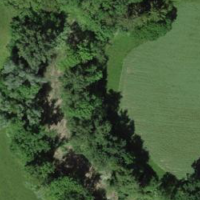
EUNIS habitat code: 41
Species observed at this site:
Corvus corone
Podiceps cristatus
Motacilla cinerea
Cyanistes caeruleus
Anas platyrhynchos
Troglodytes troglodytes
Fringilla coelebs
Passer domesticus
Buteo buteo
Sylvia atricapilla
Passer montanus
Columba palumbus
Turdus merula
Phalacrocorax carbo
Phylloscopus collybita
Parus major
Erithacus rubecula
Hirundo rustica
Mergus merganser
Pica pica
Phoenicurus ochruros
Motacilla alba
Delichon urbicum